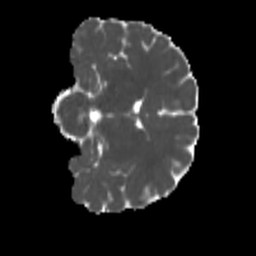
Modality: MD
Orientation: coronal
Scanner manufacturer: siemens
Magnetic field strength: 3 T
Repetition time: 4 s
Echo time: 0.0594 s